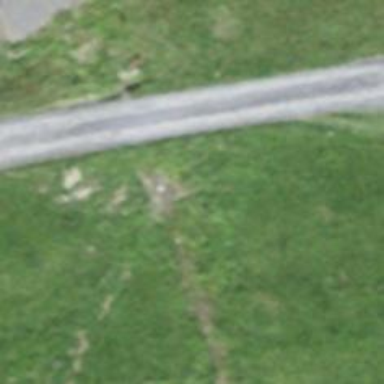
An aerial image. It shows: Culvert tunnel.